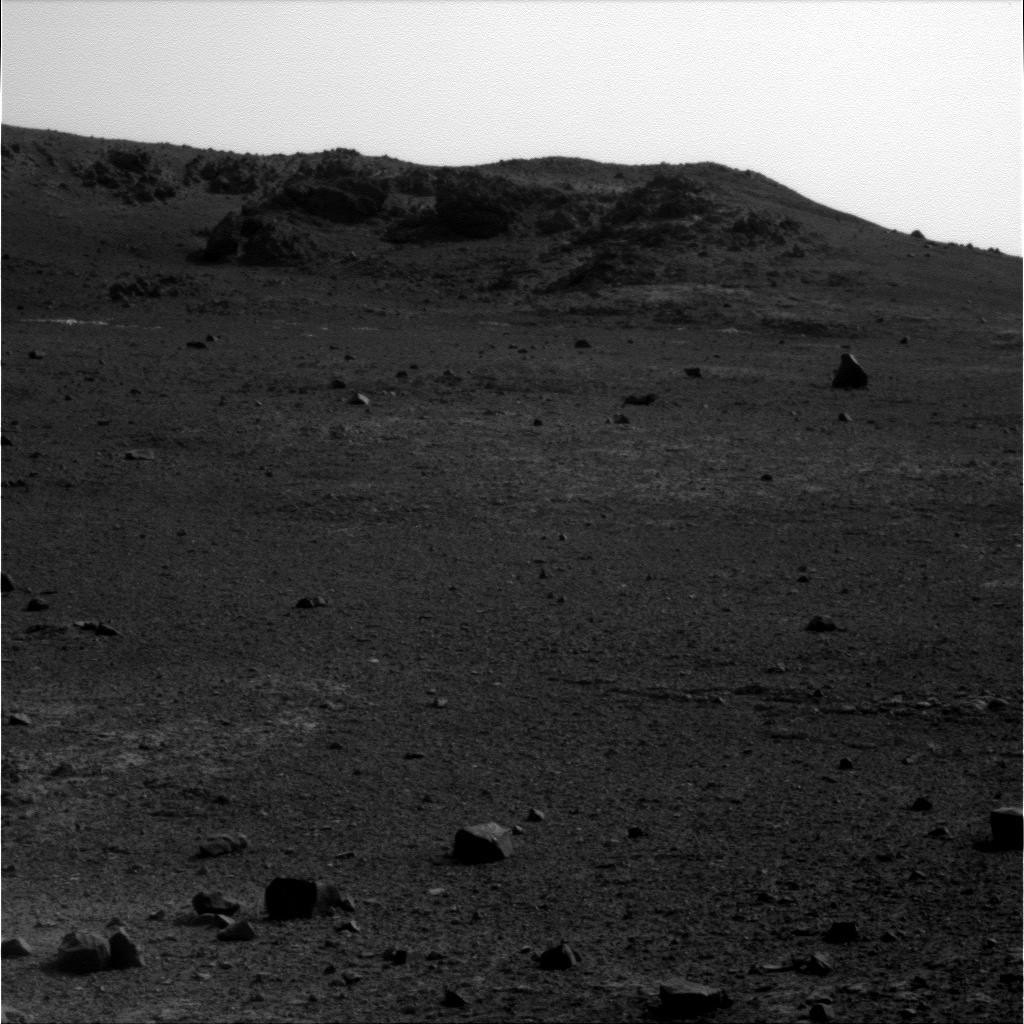
Terrain classes present: Bedrock, Gravel / Sand / Soil, Rock, Shadow, Sky / Distant Mountains